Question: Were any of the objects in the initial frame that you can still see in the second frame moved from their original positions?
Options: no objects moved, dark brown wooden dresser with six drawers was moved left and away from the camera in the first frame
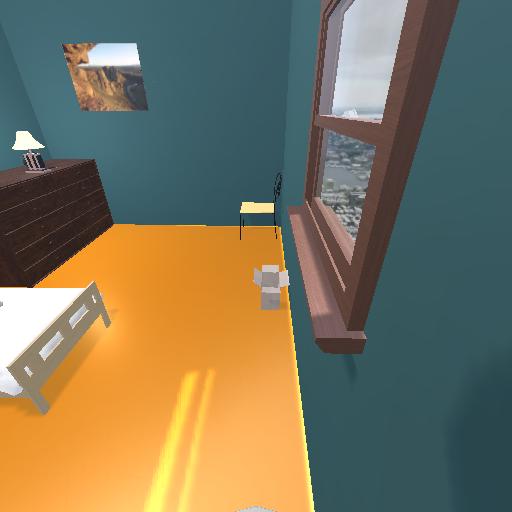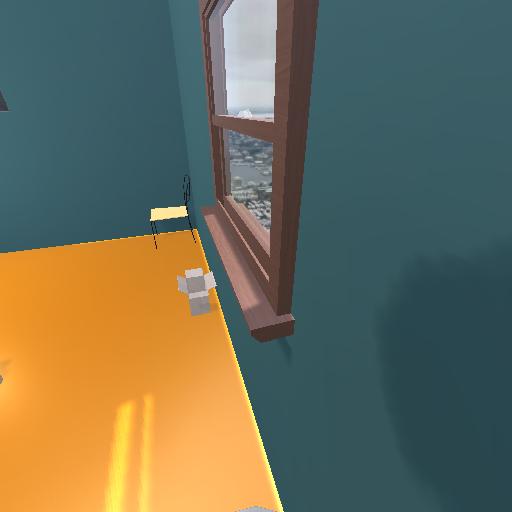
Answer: no objects moved